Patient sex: M
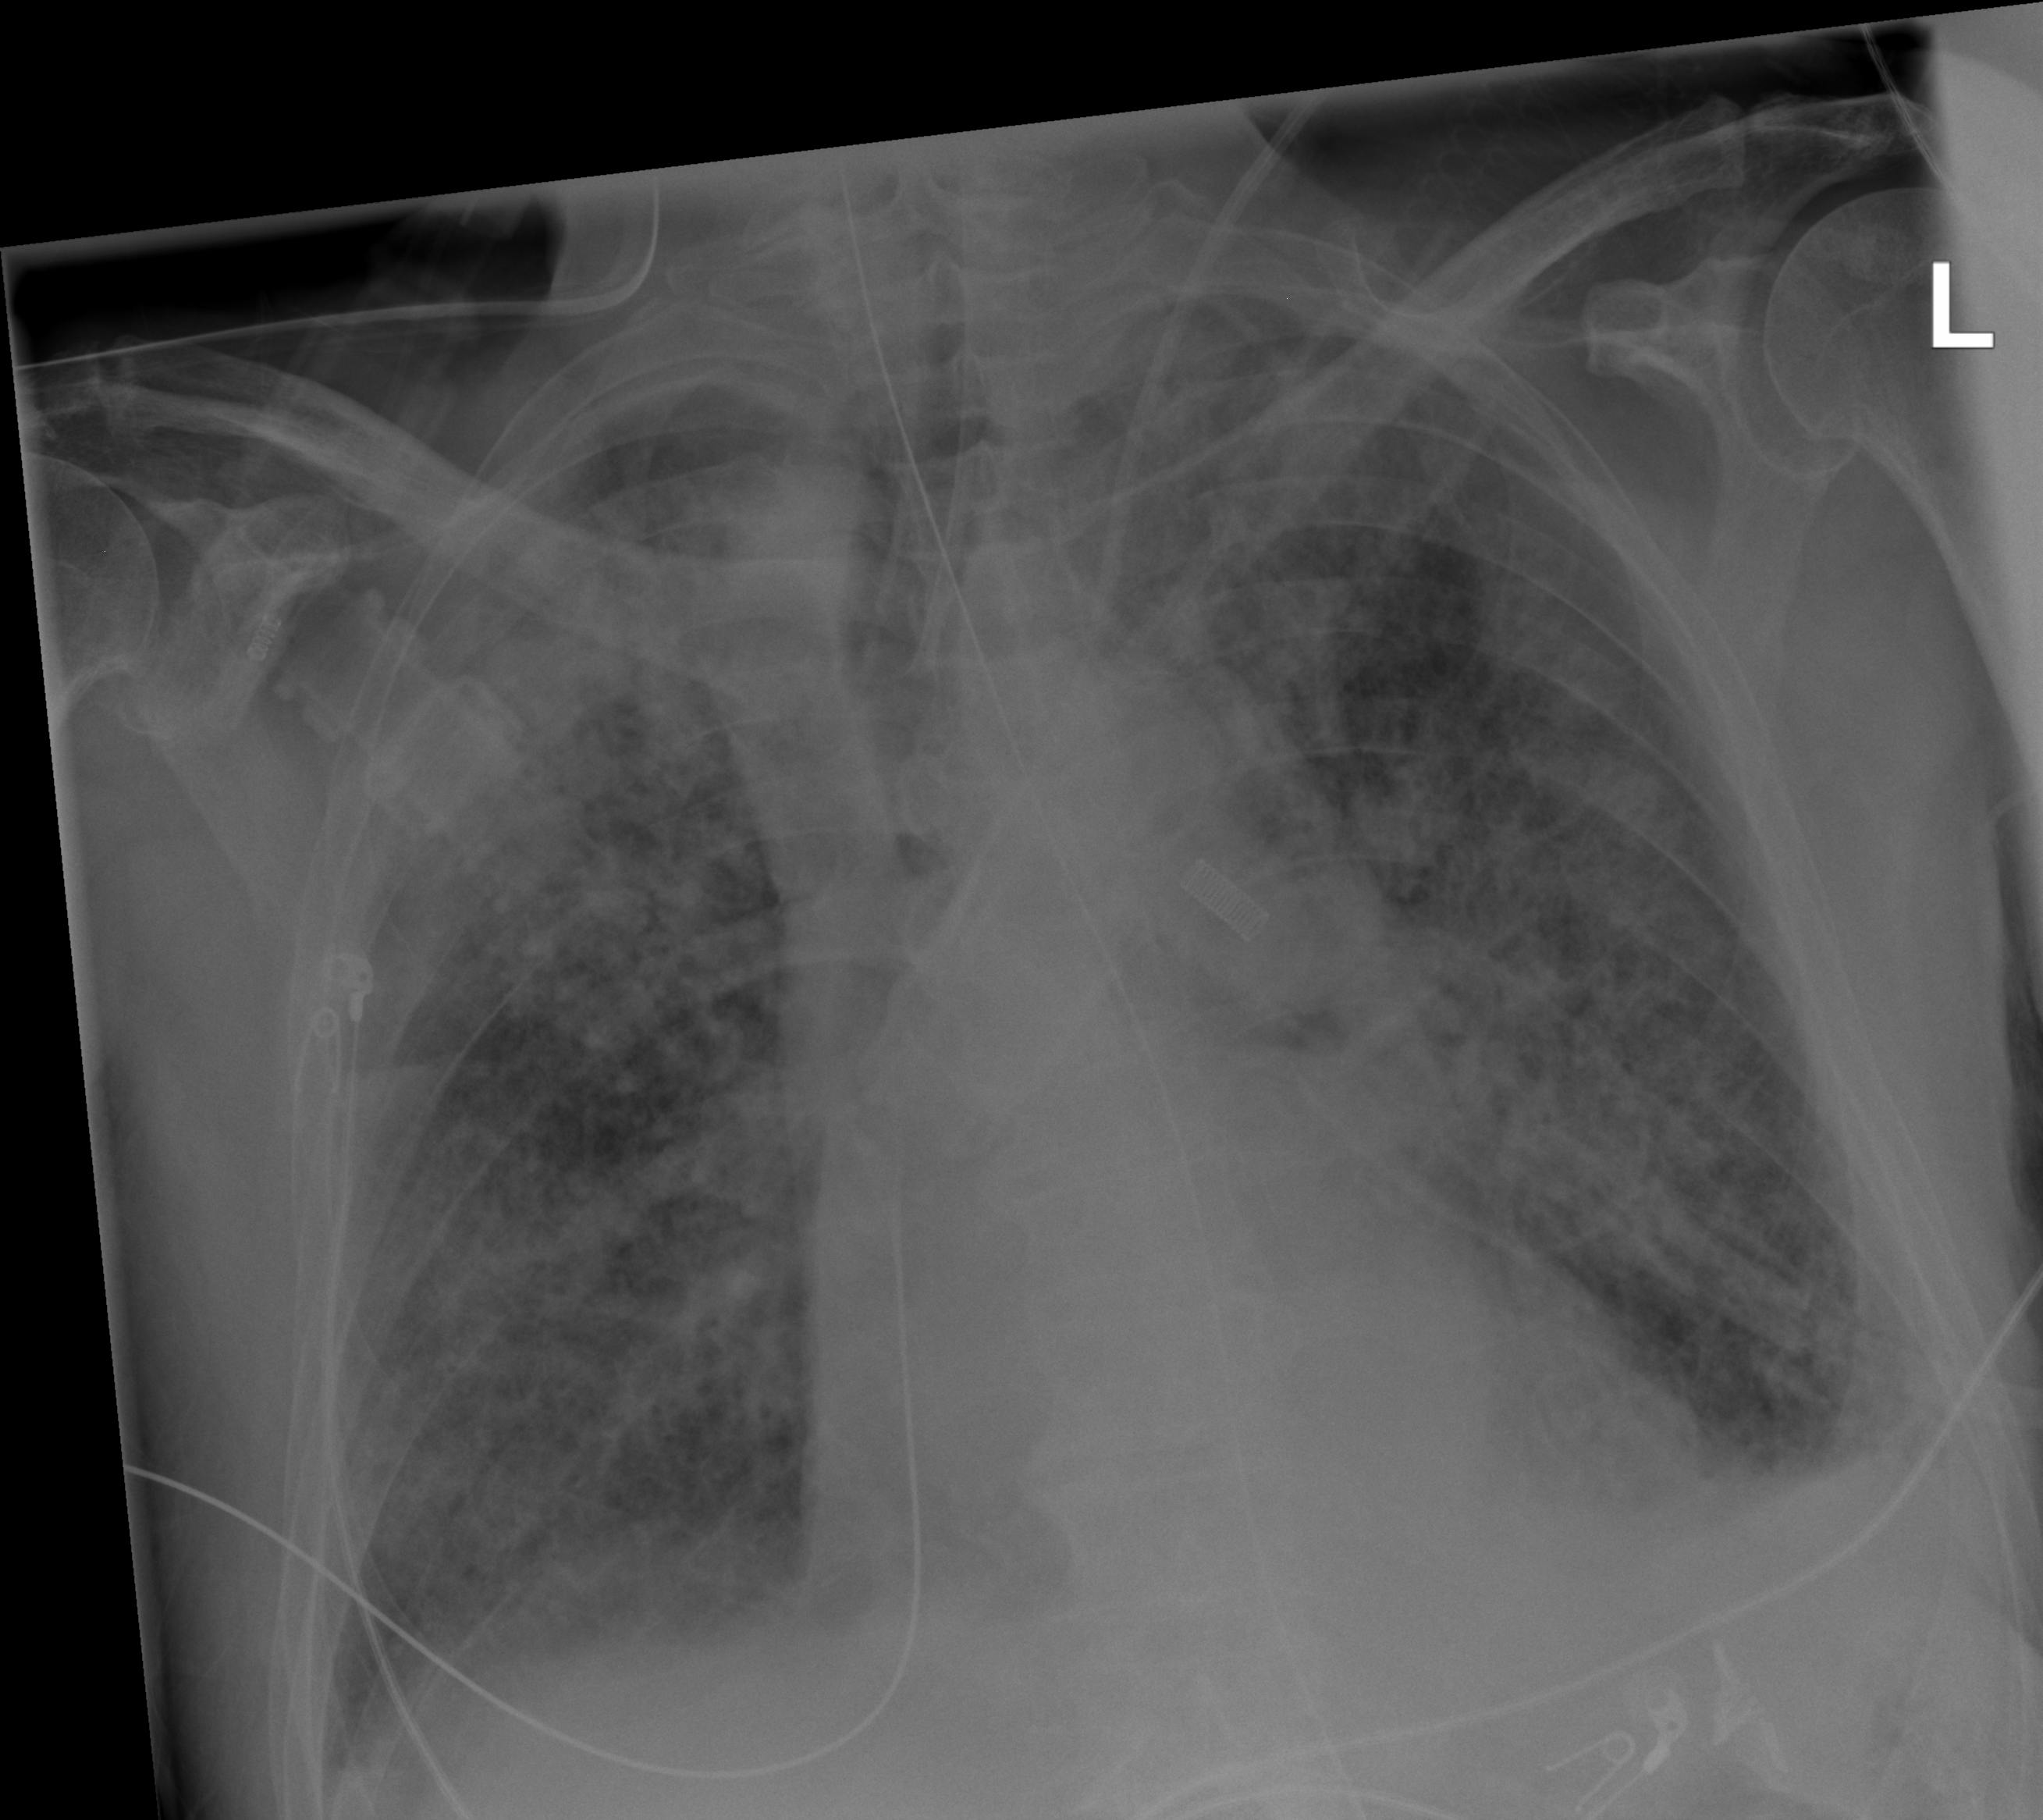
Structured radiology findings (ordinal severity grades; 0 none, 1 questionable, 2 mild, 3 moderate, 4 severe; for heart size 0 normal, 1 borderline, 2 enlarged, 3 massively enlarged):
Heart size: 1
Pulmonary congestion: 4
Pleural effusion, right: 2
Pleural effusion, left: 2
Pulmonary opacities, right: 4
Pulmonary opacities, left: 3
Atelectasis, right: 2
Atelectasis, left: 2